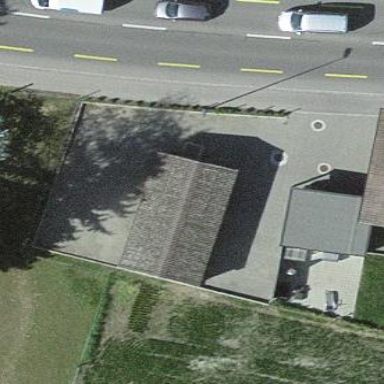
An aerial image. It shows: Garage building.